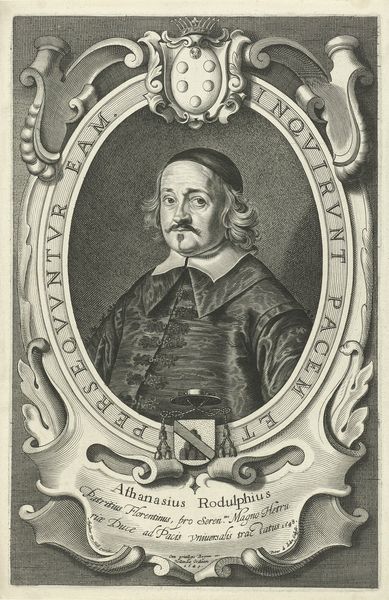
Titel: Portret van Atanasio Ridolfi
Künstler: Pieter de (II) Jode
Standort: Amsterdam
Institution: Rijksmuseum
Schlagwörter: homme, portrait, gravure, buste, eveque, cardinal, rodolphe, rodolphus, athanasius